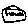
Label: house